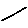
Label: line